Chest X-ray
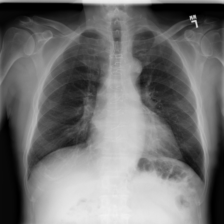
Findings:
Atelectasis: negative
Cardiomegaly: negative
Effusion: negative
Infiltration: negative
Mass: negative
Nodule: negative
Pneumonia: positive
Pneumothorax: negative
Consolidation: negative
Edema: negative
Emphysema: positive
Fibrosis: negative
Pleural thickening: negative
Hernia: negative